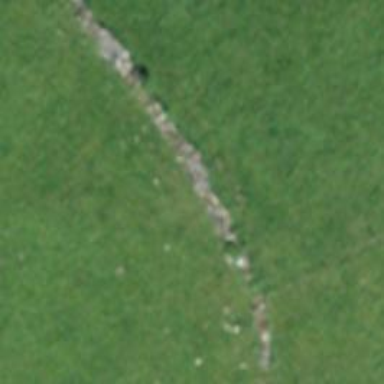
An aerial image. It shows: Wall made of dry stone.